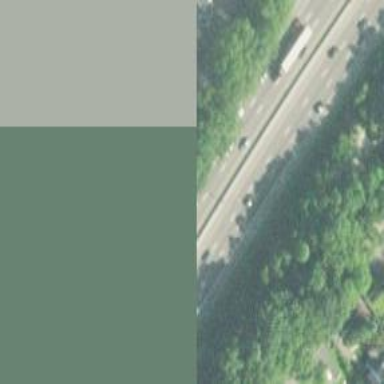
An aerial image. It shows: Asphalt motorway.